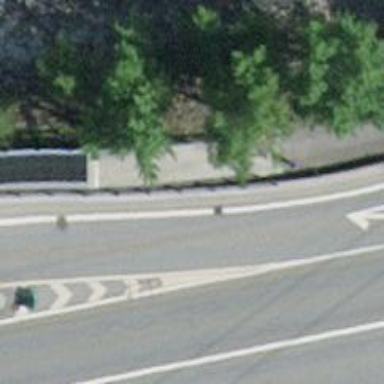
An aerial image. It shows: Primary link road with asphalt surface.